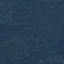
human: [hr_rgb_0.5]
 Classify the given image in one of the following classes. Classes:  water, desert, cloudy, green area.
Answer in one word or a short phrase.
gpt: green area